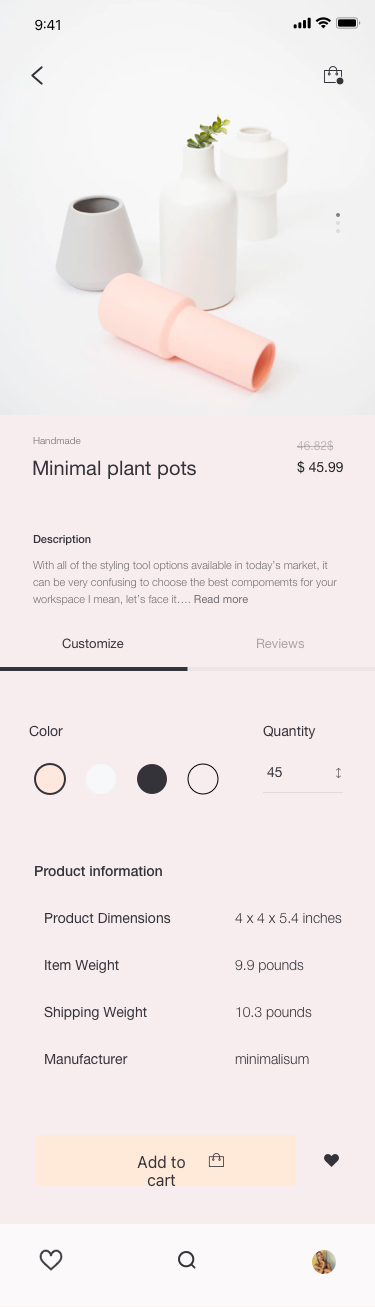
Text in this UI design:
Product Dimensions
4 x 4 x 5.4 inches
Item Weight
9.9 pounds
Shipping Weight
10.3 pounds
Manufacturer
minimalisum
Product information
45
Quantity
Color
Reviews
Customize
46.82$
$ 45.99
Minimal plant pots
Handmade
Description
With all of the styling tool options available in today’s market, it can be very confusing to choose the best compomemts for your workspace I mean, let’s face it…. Read more